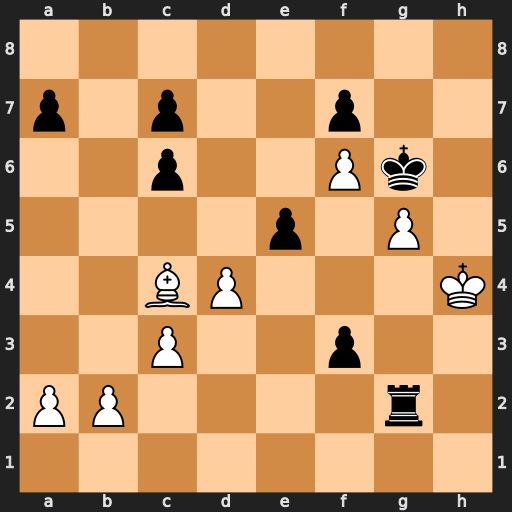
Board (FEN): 8/p1p2p2/2p2Pk1/4p1P1/2BP3K/2P2p2/PP4r1/8
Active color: w
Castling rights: -
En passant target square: -
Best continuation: Bd3+ e4 Bxe4#